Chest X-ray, AP view. Patient: 37 years old, sex M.
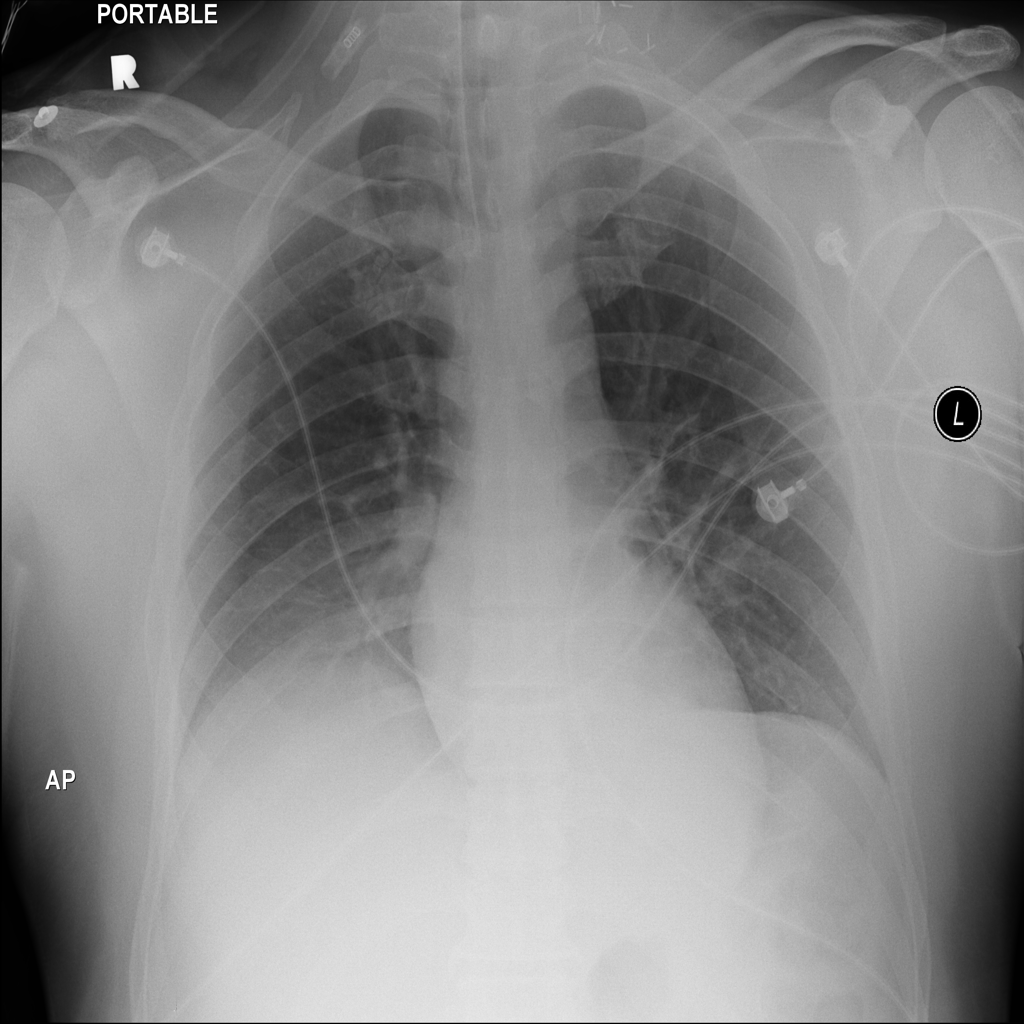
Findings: No Finding